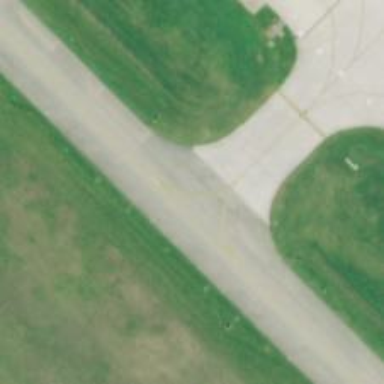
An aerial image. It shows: View of taxiway at the airport.